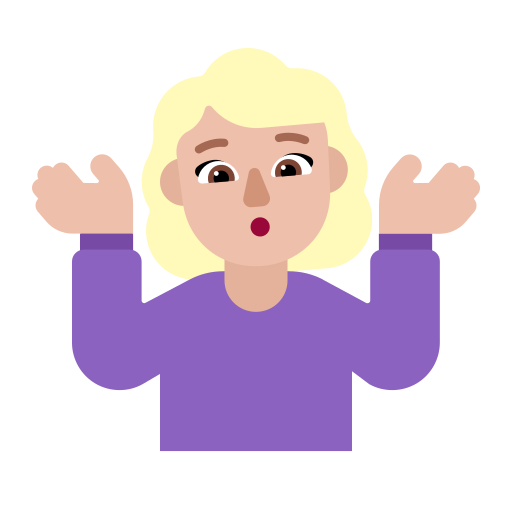
woman shrugging flat  light